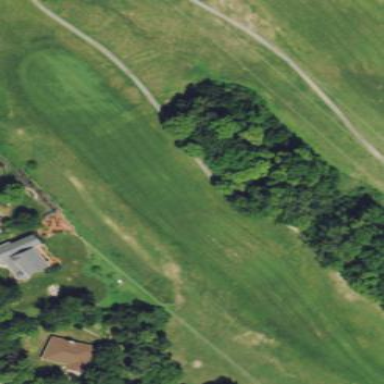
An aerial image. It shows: Golf fairway surrounded by grass.